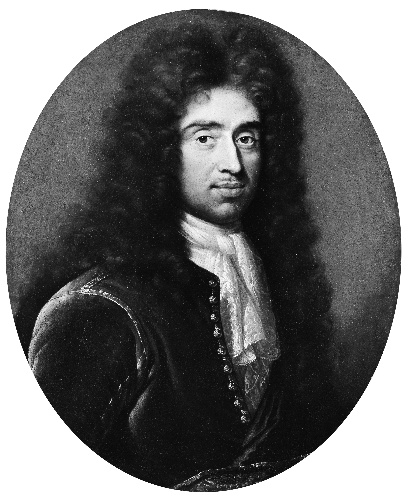
Title: Portrait of a Man in a Brown Coat
Artist: French Painter
Artist bio: first quarter 18th century
Object type: Painting
Classification: Paintings
Medium: Oil on canvas
Dimensions: Oval, 28 3/4 x 23 1/4 in. (73 x 59.1 cm)
Department: European Paintings
Credit line: Bequest of Catherine D. Wentworth, 1948
Accession year: 1948
Repository: Metropolitan Museum of Art, New York, NY
Tags: Men|Portraits